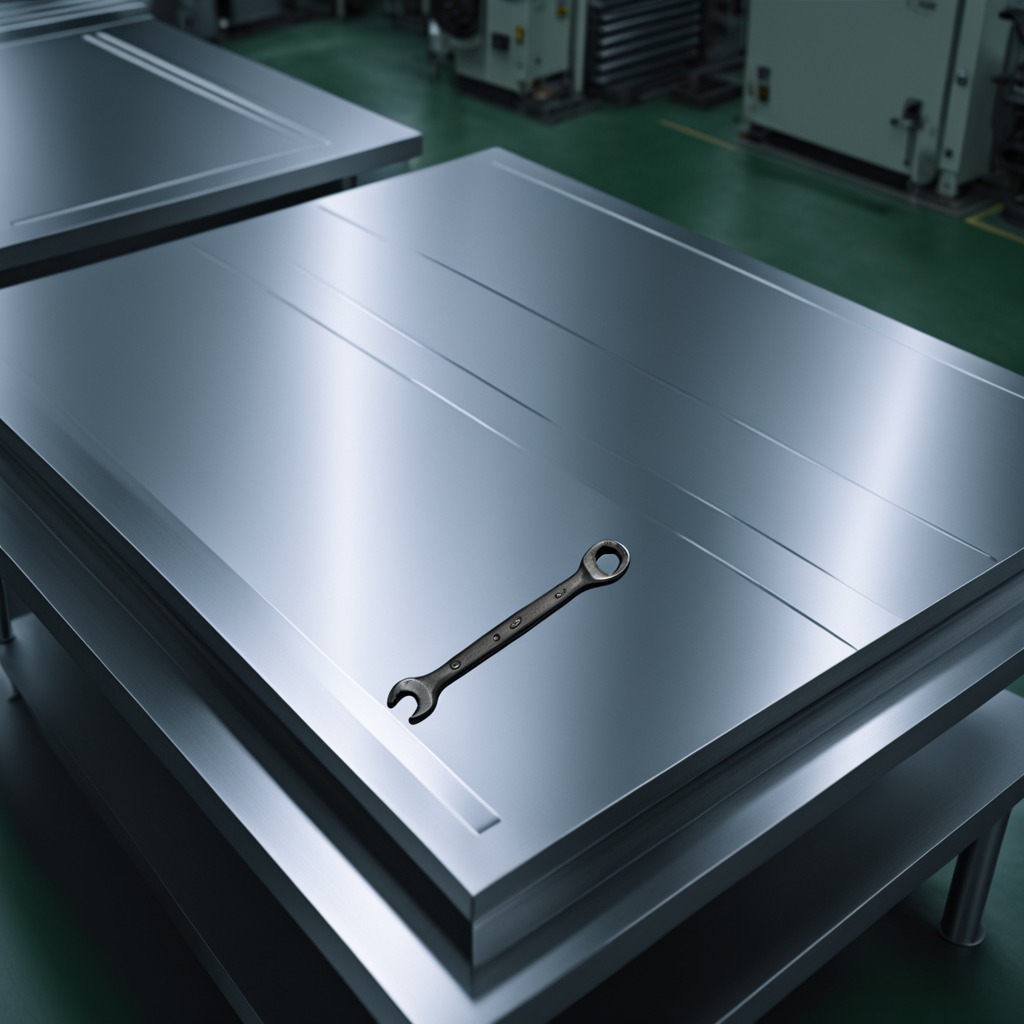
An wrench is lying on the metal table in a machine shop under fluorescent lights.